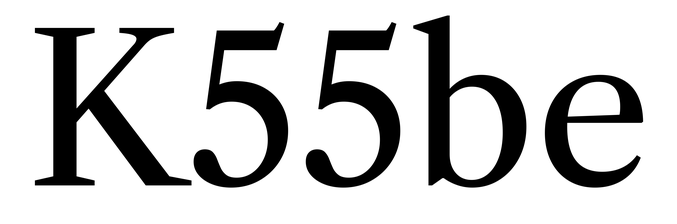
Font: LibreCaslonText_Regular